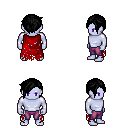
a pixel art fantasy rpg character, male body template, dark elf, purple skin, red tattered cape, magenta pants, black pixie cut hairstyle, four views (front, back, left, right), 2x2 character sprite sheet, small pixel art, hard edges, no anti-aliasing